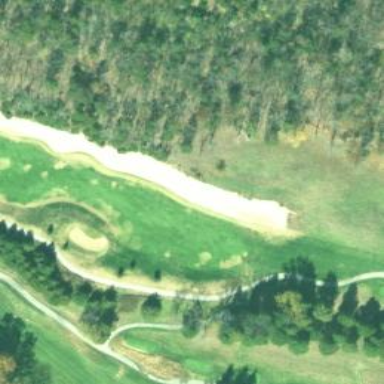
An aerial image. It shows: Golf bunker filled with natural sand.